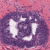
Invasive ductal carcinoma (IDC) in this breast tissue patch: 0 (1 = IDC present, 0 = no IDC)